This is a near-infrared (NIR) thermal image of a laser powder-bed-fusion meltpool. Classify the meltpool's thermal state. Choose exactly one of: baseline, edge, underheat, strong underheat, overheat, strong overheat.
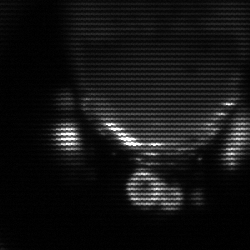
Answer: baseline